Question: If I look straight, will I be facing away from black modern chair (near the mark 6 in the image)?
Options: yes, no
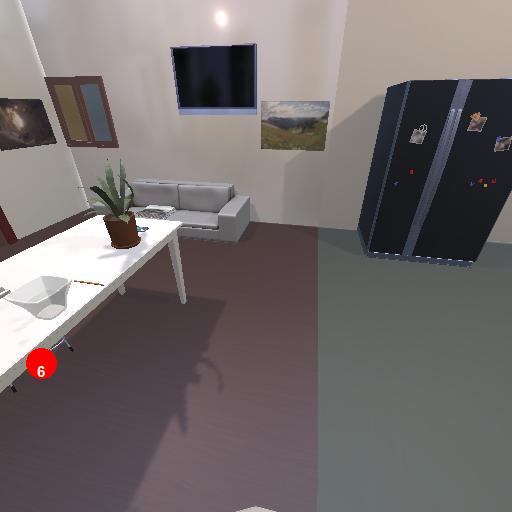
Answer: yes